Aerial crown-view tile of a tropical tree (Barro Colorado Island, Panama), acquired 20250217:
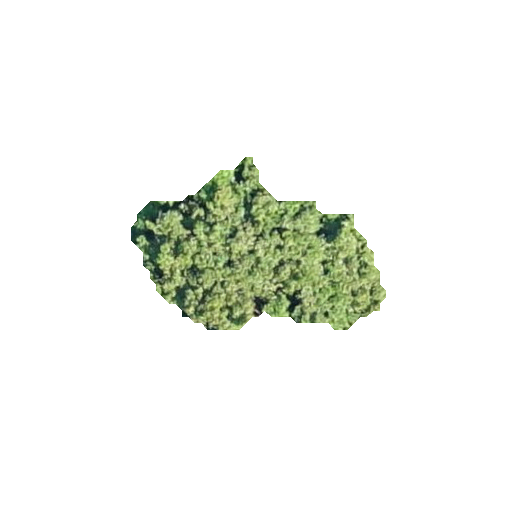
Species: Prioria copaifera
GBIF accepted scientific name: Prioria copaifera
Crown area: 40.874 m²